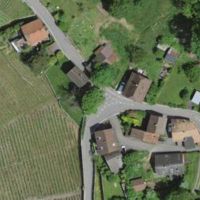
EUNIS habitat code: 55
Species observed at this site:
Melittis melissophyllum
Salvia pratensis